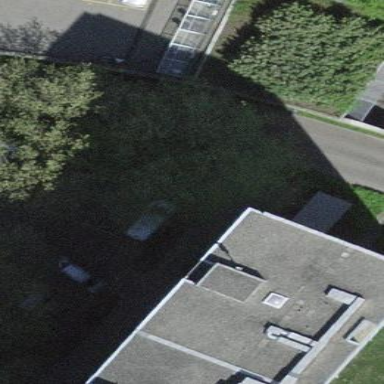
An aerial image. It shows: Flat-roofed apartment building.